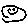
Label: smiley face